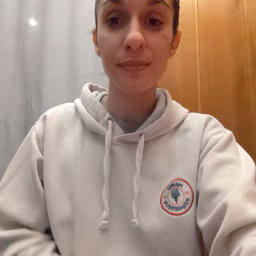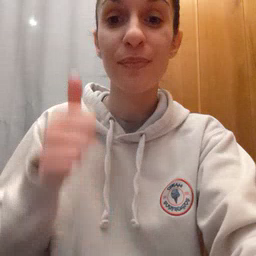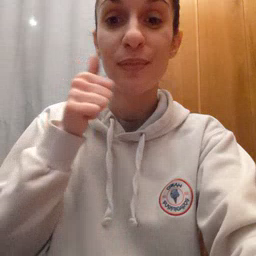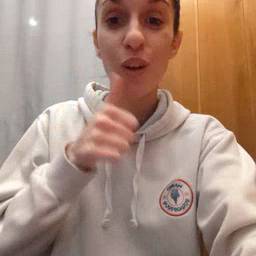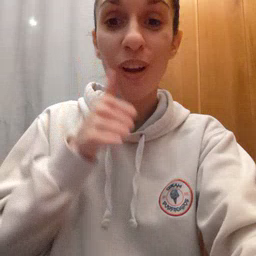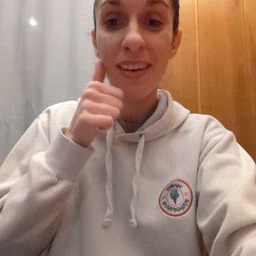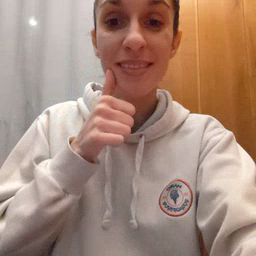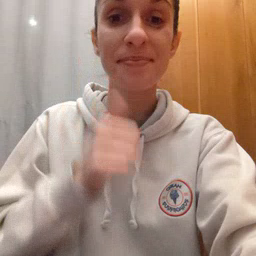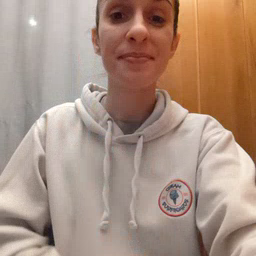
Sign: girl